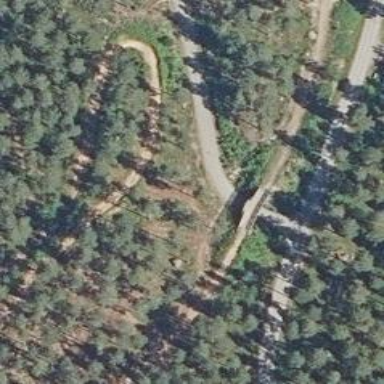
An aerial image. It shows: Footway bridge designed for nordic skiing. Adjacent to the bridge is track designated for leisure land use.